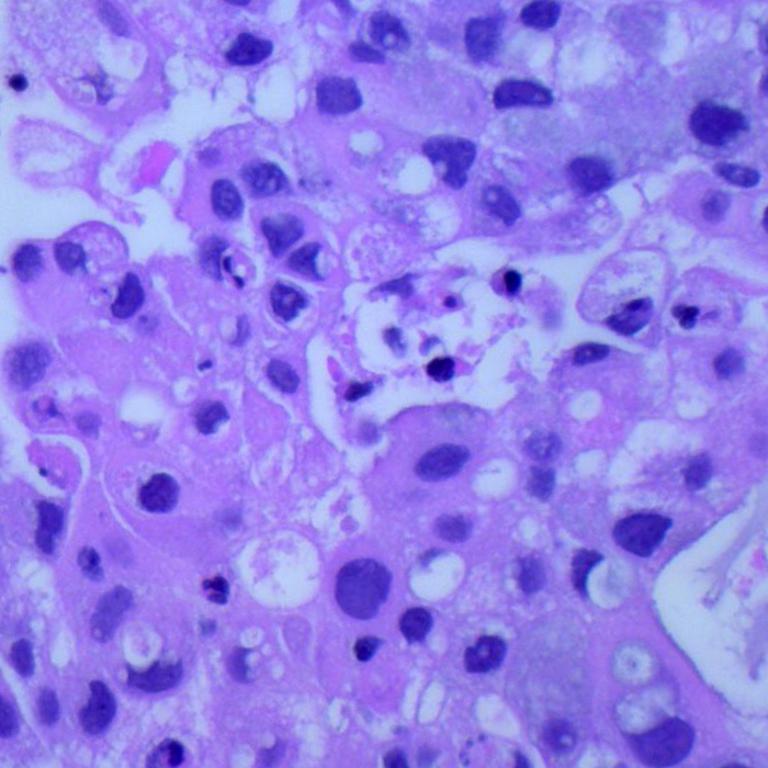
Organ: lung
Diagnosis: adenocarcinomas